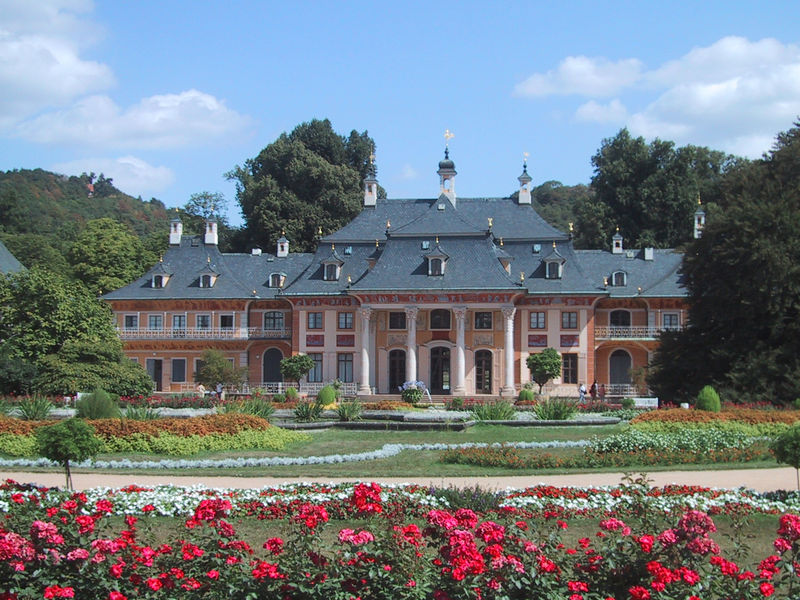
Titel: Pillnitz, Bergpalais
Standort: Dresden, Pillnitz, Bergpalais (EU - D - Sachsen)
Schlagwörter: baum, berg, himmel, wolken, bäume, grün, blumen, fenster, schwarz, säulen, anlage, dach, gebäude, haus, park, rasen, rosen, rot, schloss, weg, wiese, pflanzen, england, rosa, brunnen, kamin, garten, balkon, treppe, geländer, stufen, foto, türmchen, palast, gauben, portal, villa, schoss, anwesen, landhaus, mansarde, portikus, beet, beete, stauden, etagen, herrenhaus, pavillon, landsitz, palais, zweistöckig, gartenanlage, rabatten, schlösschen, riosa